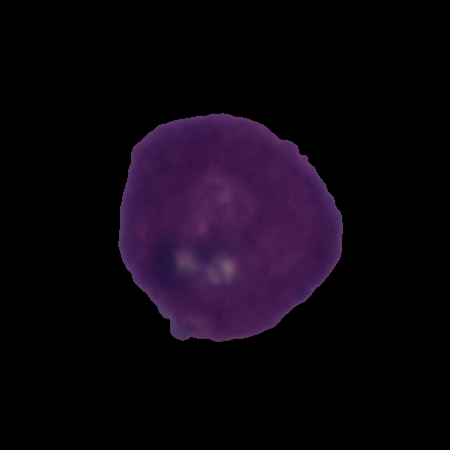
Label: cancer